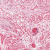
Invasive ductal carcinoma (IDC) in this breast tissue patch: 0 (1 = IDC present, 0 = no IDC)